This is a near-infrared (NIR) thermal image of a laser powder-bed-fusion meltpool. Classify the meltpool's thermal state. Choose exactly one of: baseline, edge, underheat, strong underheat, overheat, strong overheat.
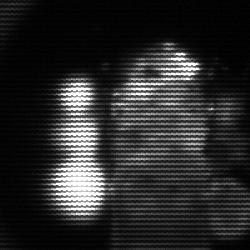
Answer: strong underheat